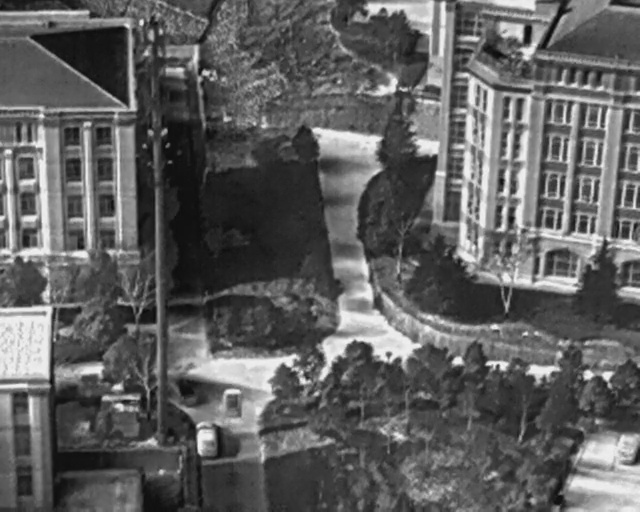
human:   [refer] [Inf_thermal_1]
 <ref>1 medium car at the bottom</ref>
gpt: <box>[[29, 83, 35, 87, 2]]</box>